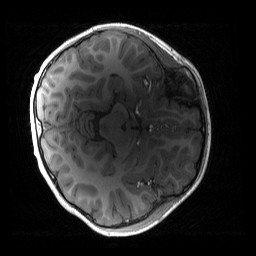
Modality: T1w
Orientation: axial
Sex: male
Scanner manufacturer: siemens
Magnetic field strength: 3 T
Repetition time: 1.9 s
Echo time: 0.00243 s